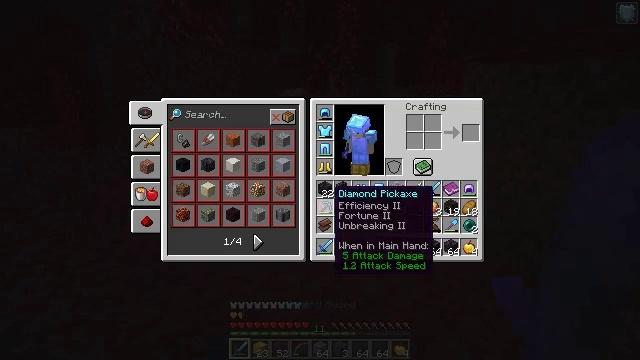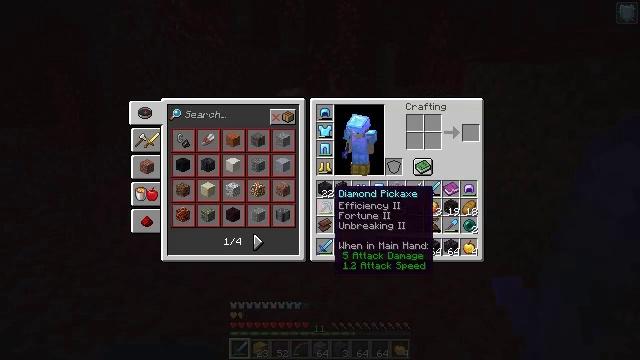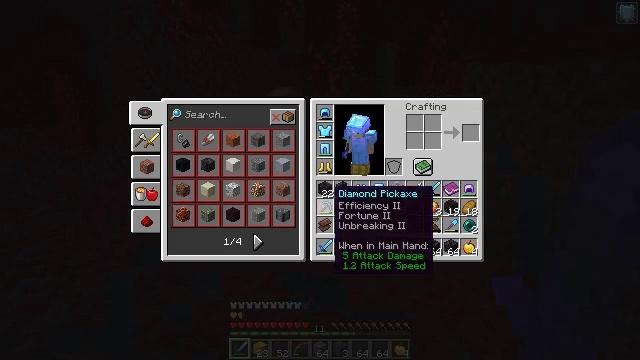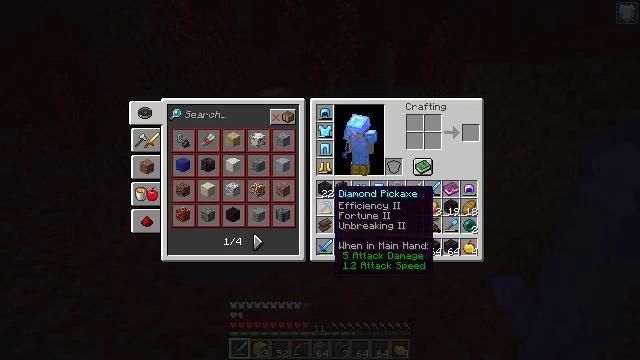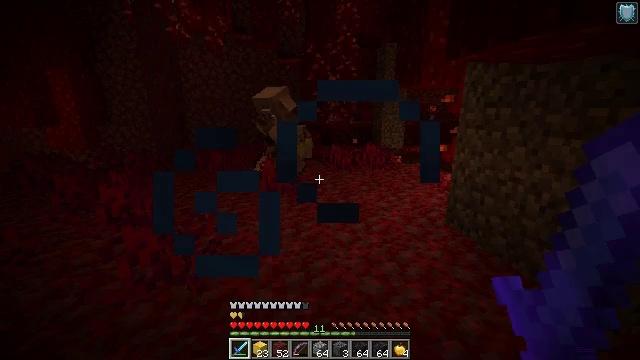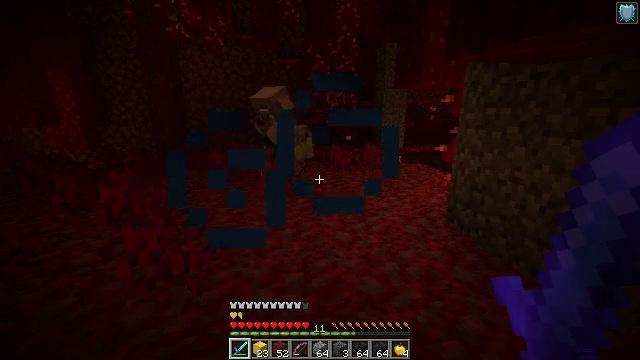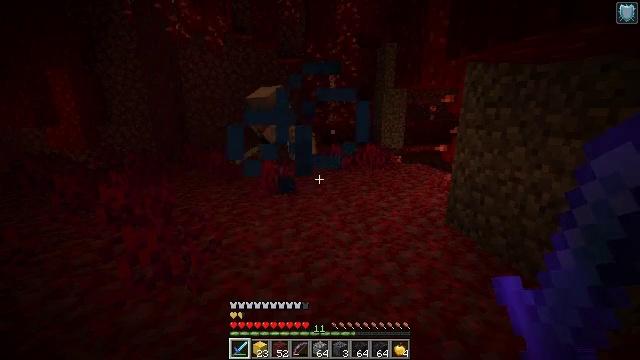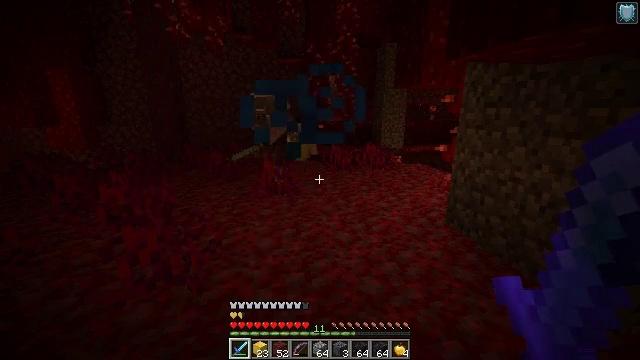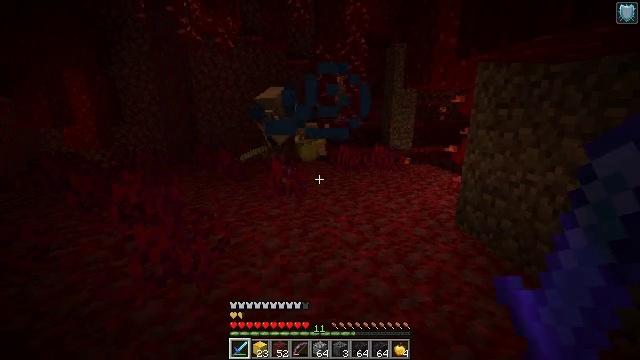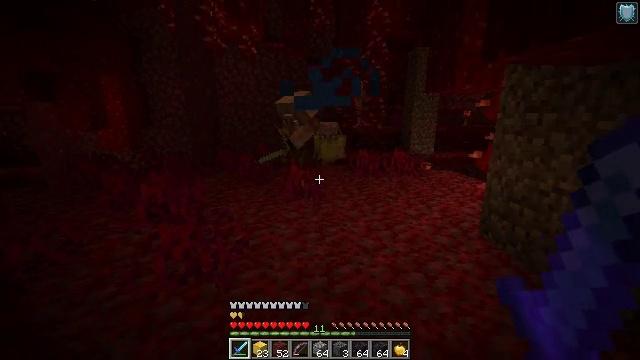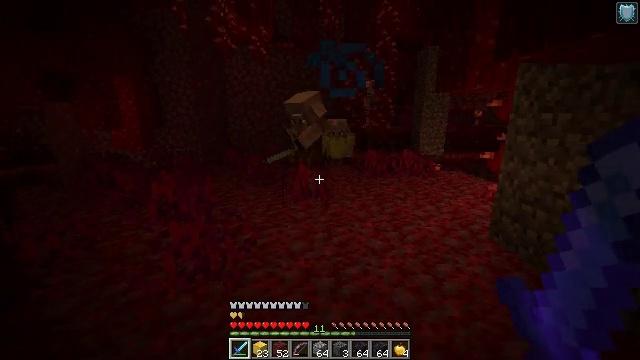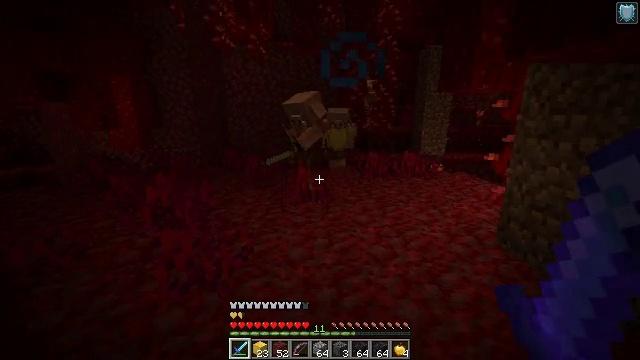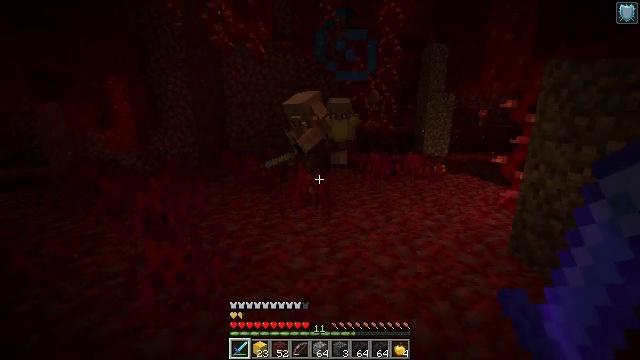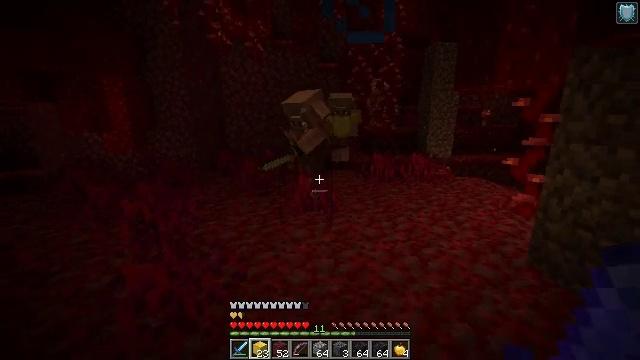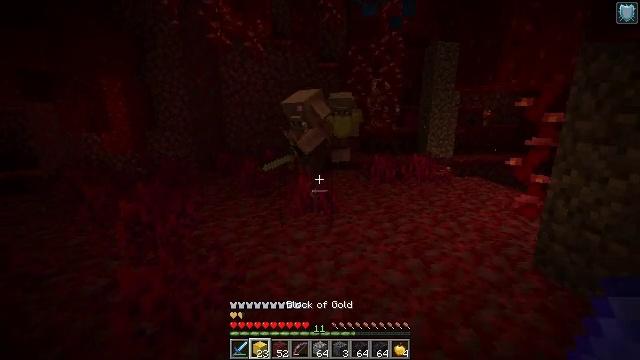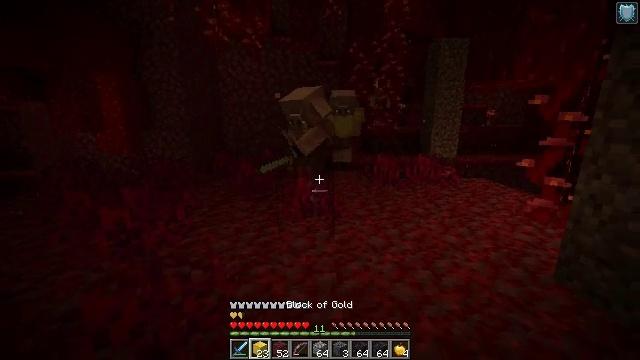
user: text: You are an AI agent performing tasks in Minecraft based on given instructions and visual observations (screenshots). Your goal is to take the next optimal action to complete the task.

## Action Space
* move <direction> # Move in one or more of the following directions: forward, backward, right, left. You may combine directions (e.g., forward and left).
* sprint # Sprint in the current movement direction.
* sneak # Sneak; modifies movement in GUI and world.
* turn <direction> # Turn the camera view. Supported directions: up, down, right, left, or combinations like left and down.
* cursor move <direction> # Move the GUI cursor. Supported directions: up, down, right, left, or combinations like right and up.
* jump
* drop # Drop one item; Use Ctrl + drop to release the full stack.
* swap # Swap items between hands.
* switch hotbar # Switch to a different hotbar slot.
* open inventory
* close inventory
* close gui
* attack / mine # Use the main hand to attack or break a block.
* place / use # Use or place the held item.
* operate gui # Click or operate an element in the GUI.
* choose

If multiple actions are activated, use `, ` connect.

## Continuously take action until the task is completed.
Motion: motion action
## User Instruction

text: Remove a gold block from the inventory.
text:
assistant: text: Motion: sneak
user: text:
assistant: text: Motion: sneak
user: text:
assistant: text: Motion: no_op
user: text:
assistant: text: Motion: no_op
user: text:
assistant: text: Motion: no_op
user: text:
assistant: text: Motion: no_op
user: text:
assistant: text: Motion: no_op
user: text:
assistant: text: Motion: turn left
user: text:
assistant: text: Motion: turn left
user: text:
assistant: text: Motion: move forward, turn left
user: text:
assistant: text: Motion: move forward
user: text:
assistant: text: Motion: move forward
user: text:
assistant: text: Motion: move forward, switch to hotbar 2
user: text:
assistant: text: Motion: move forward, switch to hotbar 2
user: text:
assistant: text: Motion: switch to hotbar 2
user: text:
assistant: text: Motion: no_op
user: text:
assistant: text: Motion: no_op
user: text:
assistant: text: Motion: no_op
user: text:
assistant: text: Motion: no_op
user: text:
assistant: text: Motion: no_op
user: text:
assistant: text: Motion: no_op
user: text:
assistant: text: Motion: no_op
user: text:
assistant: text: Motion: move left
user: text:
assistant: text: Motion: move forward and move left
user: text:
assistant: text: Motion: move forward and move left, turn right
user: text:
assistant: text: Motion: move forward and move left, turn right
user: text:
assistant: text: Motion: move forward and move left
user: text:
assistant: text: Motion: move forward and move left
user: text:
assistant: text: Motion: move forward and move left
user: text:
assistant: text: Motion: move forward and move left